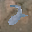
Label: 2